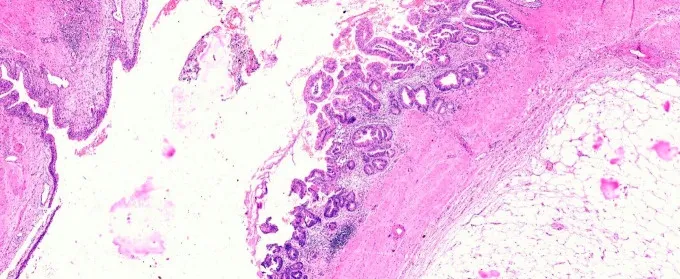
Tumor infiltrating the lamina propria and superficial layers of muscularis propria (H&E stain, 400X).
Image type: pathology (h&e)